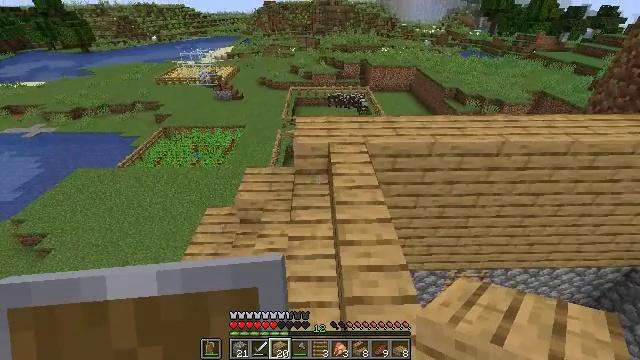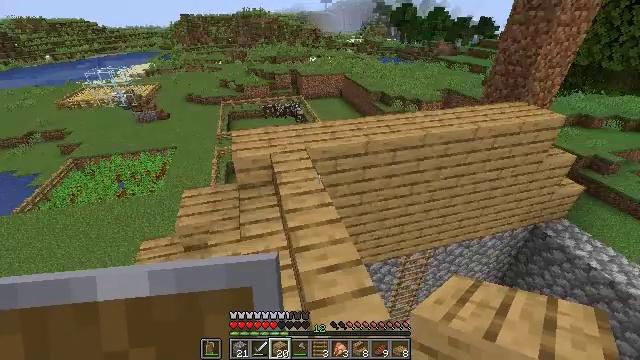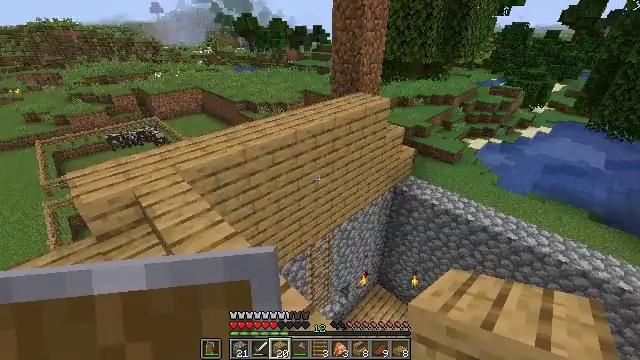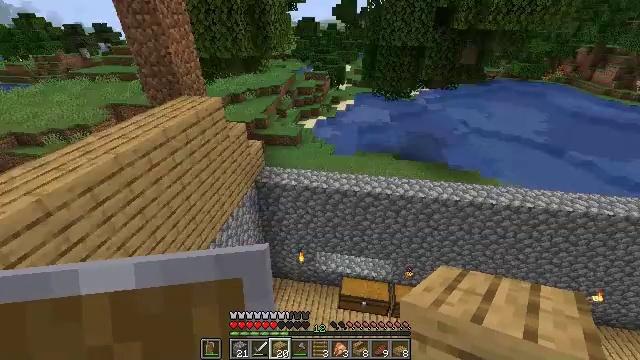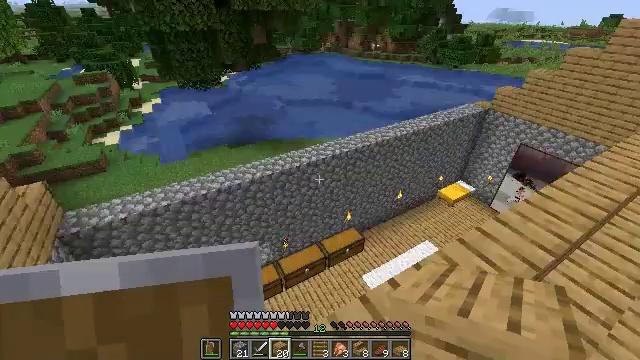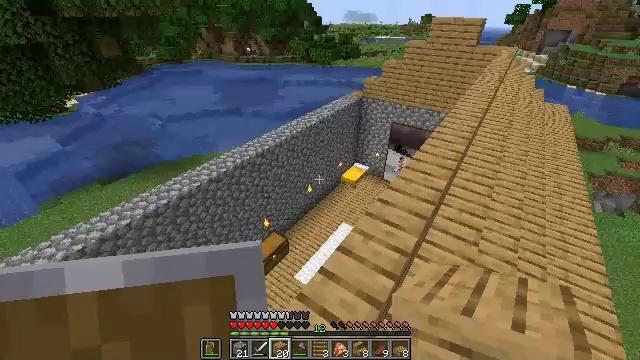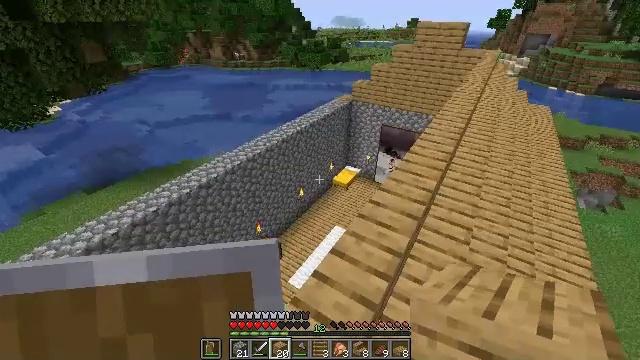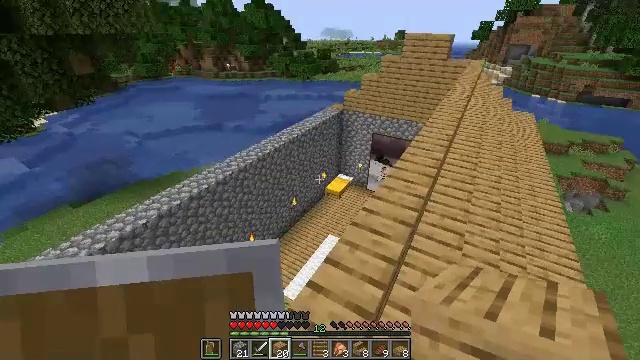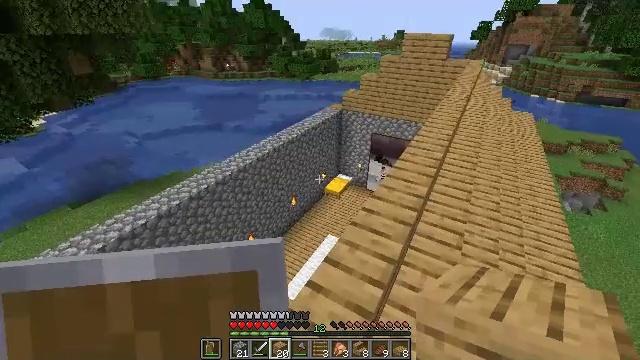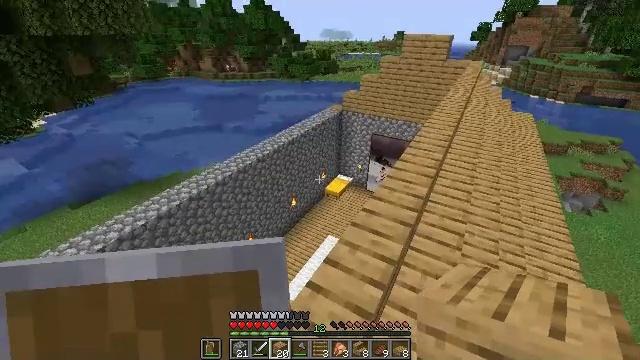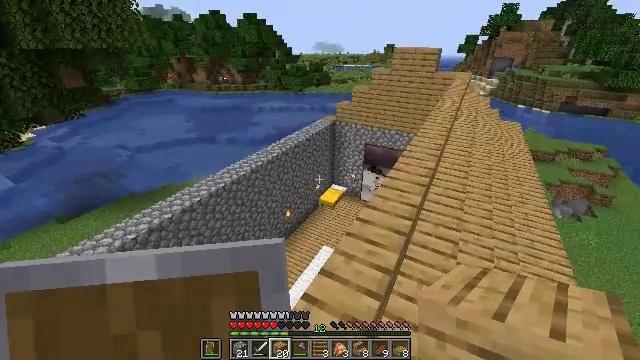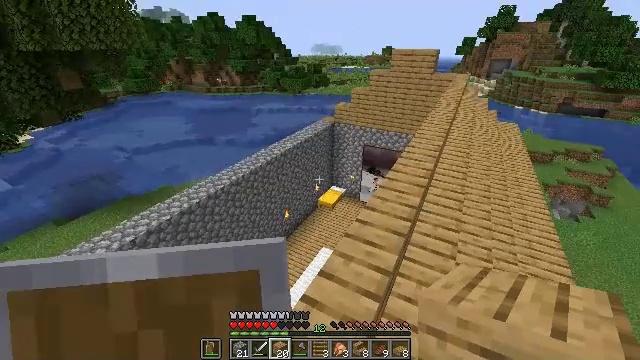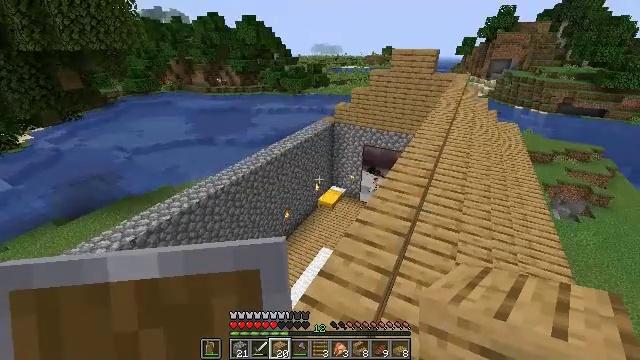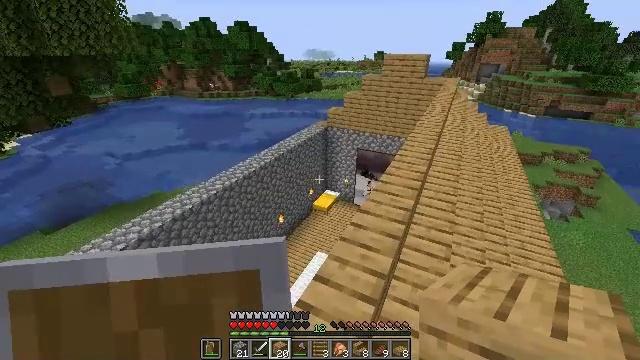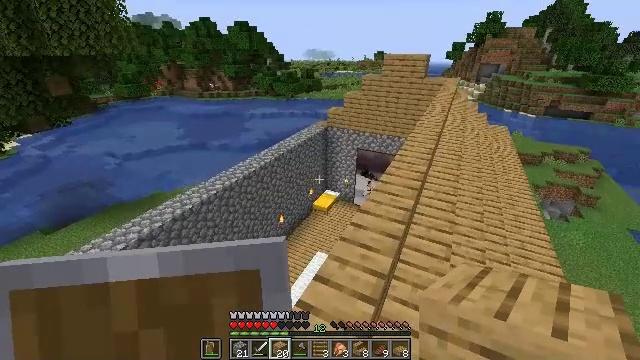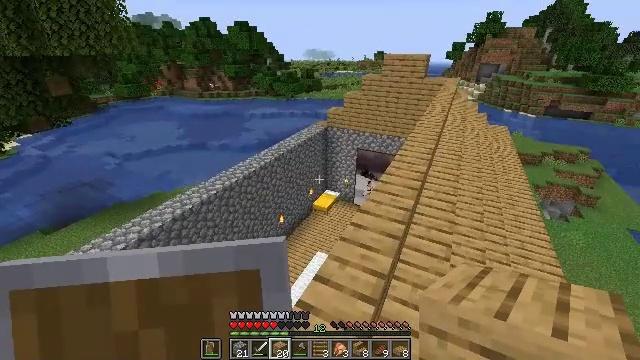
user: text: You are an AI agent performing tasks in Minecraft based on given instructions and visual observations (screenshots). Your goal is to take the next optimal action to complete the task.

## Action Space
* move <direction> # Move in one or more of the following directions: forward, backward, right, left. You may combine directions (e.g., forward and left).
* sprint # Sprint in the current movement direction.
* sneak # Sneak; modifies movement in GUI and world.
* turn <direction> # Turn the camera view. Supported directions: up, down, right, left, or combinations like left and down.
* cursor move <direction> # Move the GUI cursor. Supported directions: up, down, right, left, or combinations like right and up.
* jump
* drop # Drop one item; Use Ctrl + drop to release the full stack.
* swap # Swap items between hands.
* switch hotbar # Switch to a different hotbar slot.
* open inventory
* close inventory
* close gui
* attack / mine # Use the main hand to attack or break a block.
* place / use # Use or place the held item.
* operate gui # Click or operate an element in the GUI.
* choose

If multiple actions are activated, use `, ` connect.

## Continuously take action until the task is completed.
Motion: motion action
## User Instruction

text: Mine planks.
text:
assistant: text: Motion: turn right and up
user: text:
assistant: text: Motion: turn right and up
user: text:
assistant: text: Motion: turn right
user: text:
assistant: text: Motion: turn right and down
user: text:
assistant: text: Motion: turn right
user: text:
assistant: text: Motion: turn right
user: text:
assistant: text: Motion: turn right and up
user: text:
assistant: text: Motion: no_op
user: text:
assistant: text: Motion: no_op
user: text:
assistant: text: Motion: turn right and up
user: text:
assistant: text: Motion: no_op
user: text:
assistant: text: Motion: no_op
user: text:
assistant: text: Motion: turn right
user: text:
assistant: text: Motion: no_op
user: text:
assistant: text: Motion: no_op
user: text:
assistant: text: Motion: no_op
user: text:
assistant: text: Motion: no_op
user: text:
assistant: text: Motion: no_op
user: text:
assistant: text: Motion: turn left and down
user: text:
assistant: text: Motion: turn left and down
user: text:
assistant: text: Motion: turn left and down
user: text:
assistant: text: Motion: turn left and down
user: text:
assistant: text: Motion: turn left and down
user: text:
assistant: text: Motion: turn left
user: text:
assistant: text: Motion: turn left
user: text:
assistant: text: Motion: turn left
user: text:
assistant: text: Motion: no_op
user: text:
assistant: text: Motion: turn left
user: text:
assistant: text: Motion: turn left
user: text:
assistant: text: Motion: no_op